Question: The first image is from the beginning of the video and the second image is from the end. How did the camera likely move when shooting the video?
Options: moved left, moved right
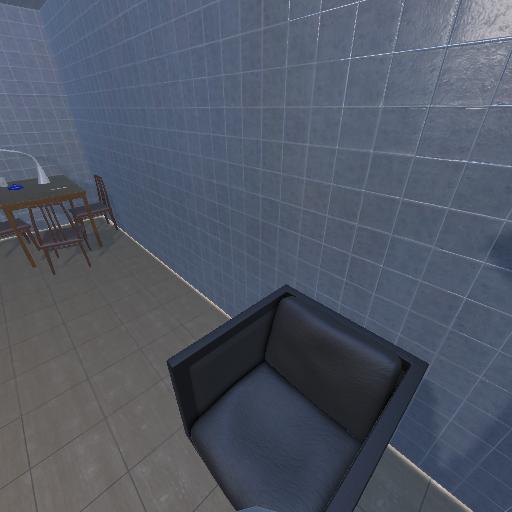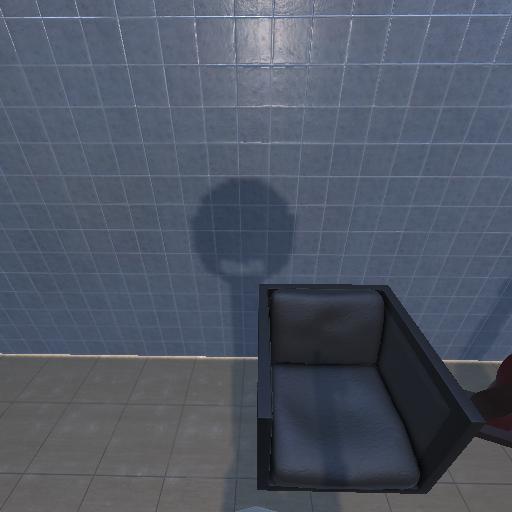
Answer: moved left